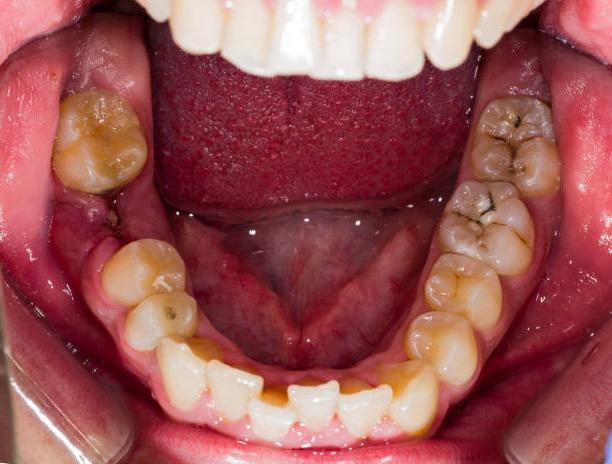
Condition: Gingivitis